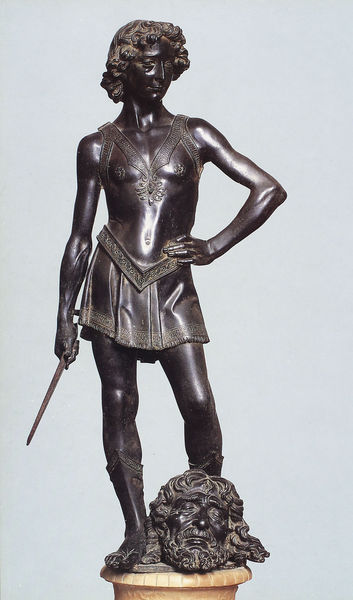
Titel: David
Künstler: Andrea del Verrocchio
Institution: Florenz, Bargello
Schlagwörter: hand, nase, sockel, hals, boden, pose, frontal, locken, bronze, kontrapost, plastik, stolz, knabe, degen, jüngling, hüfte, dolch, opfer, spielbein, david, heldenhaft, riese, verrochio, mordsiegesbewusst